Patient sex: F
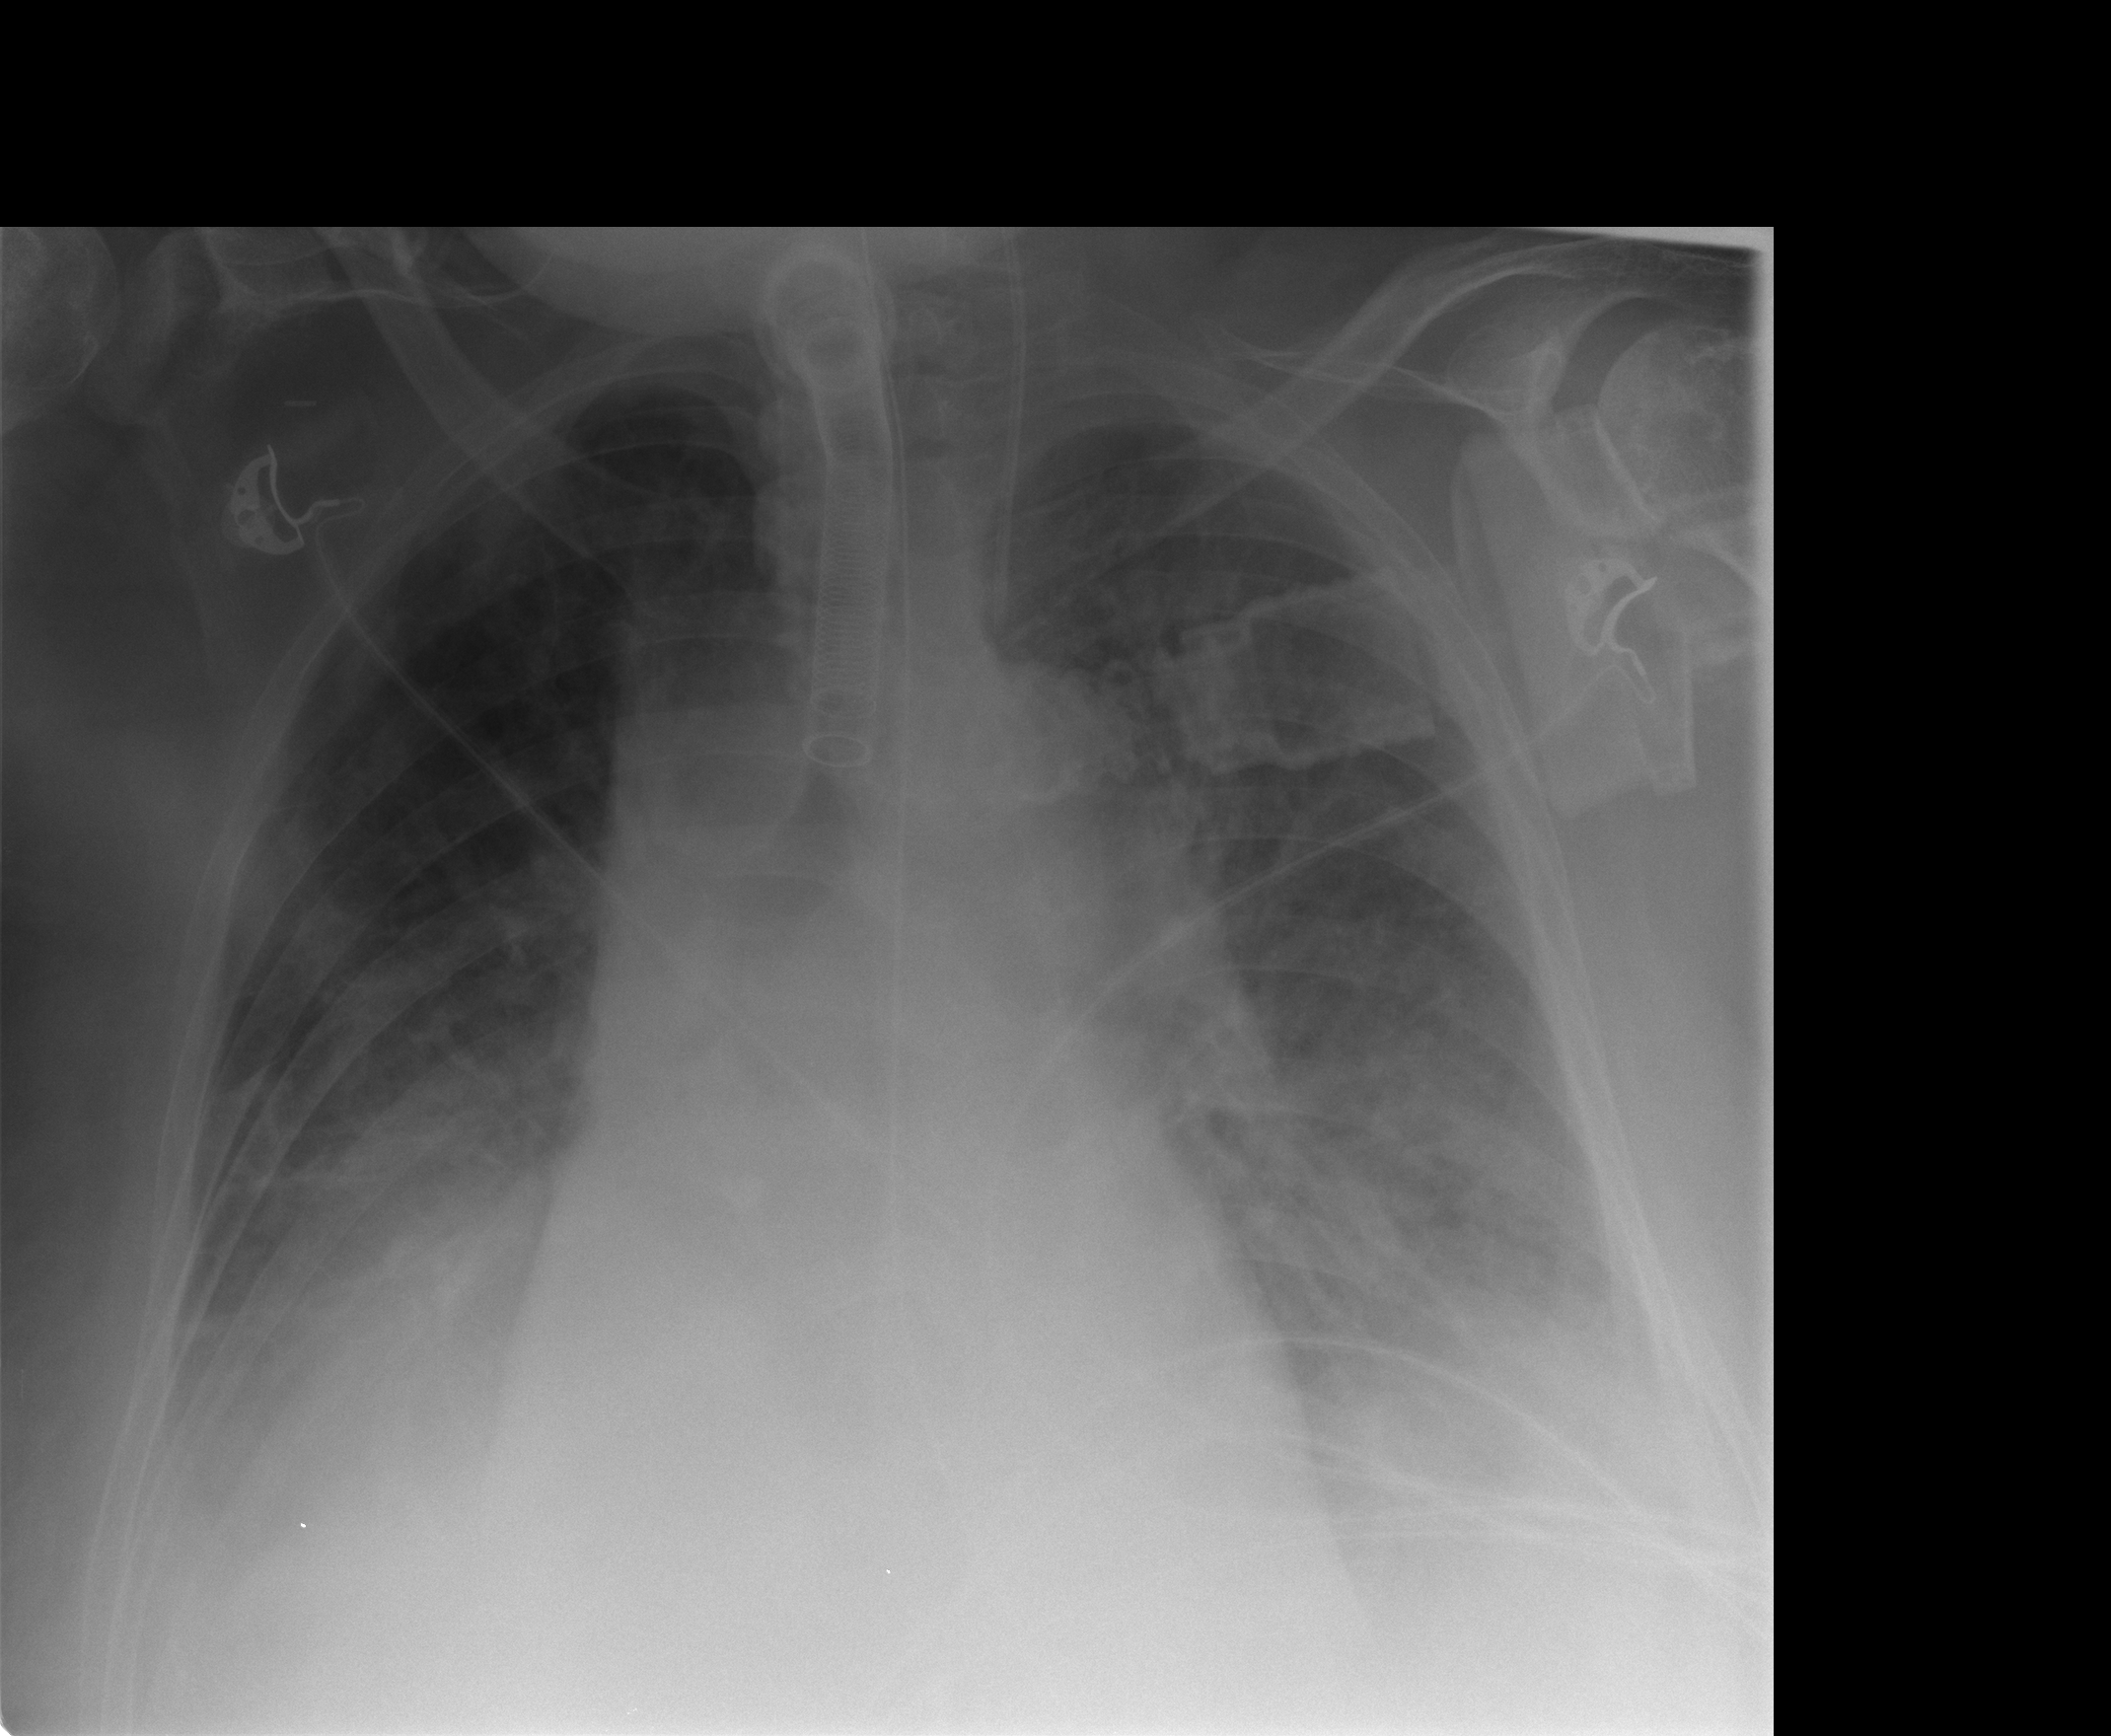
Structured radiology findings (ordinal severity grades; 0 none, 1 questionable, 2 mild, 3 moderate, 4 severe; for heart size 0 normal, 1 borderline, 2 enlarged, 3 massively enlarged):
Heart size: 0
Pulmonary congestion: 2
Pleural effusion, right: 2
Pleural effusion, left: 2
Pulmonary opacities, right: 1
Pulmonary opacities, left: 3
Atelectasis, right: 2
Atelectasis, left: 2